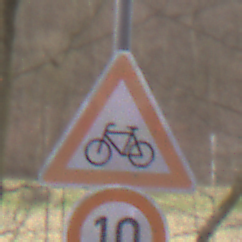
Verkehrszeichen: RadverkehrRechts
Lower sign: Geschwindigkeit10
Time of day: MorningAfternoon
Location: Outdoor (Nature)
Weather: Overcast
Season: Autumn
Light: Natural